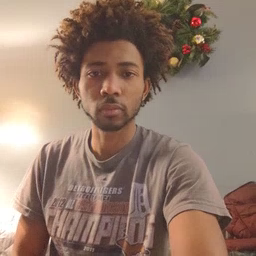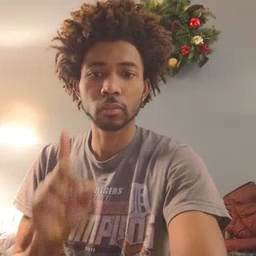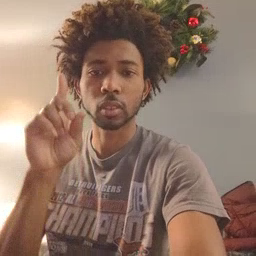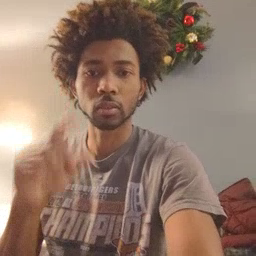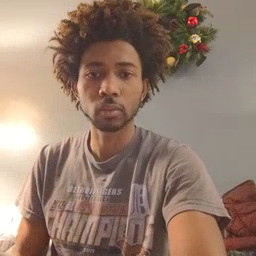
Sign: up